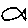
Label: fish